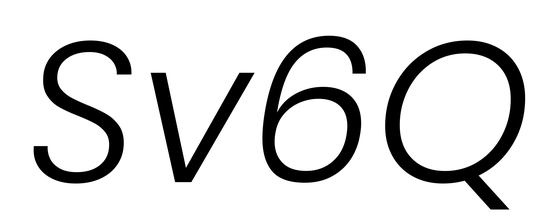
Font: Poppins-LightItalic